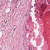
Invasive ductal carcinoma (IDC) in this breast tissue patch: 0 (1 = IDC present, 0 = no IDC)